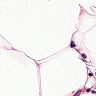
Metastatic tissue present: no